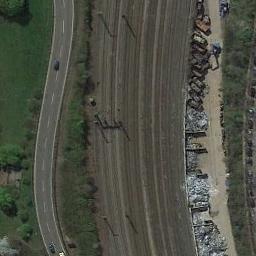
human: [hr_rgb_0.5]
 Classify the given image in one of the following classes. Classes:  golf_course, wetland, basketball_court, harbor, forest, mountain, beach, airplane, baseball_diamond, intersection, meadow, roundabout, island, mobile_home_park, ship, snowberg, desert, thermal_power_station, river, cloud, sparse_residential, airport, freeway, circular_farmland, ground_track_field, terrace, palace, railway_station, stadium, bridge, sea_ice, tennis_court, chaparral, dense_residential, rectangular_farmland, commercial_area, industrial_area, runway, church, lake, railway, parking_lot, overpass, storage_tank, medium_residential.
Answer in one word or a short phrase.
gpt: railway